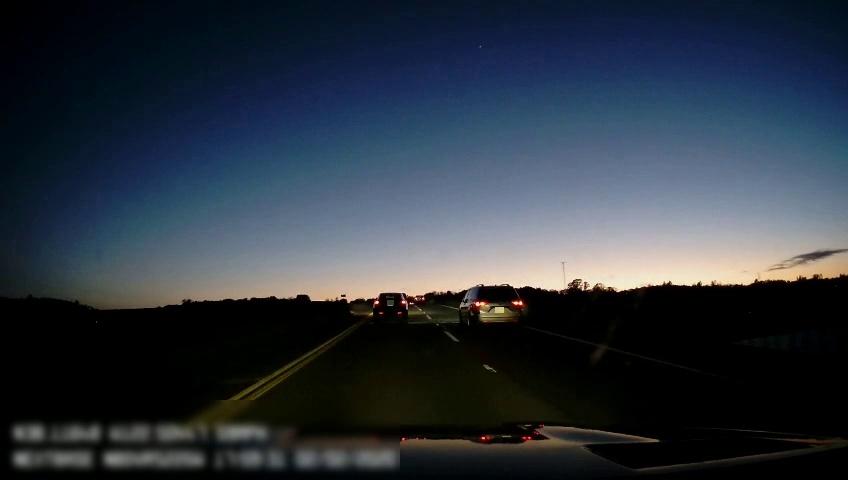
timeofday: Dusk/Dawn/Twilight
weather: Sunny
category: Drivable Space
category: Vehicles | SUV
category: Vehicles | Car
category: Vehicles | Car
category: Lanes | Current Lane
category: Lanes | Current Lane
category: Lanes | Alternate Lane